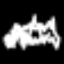
Label: frog